Question: I have two different XML files: movies.xml and Amazon Product Advertising API XML
This is my XSLT file that transforms both XML files:
'''
<?xml version="1.0" encoding="UTF-8"?>
<xsl:stylesheet version="1.0"
xmlns:xsl="http://www.w3.org/1999/XSL/Transform"
xmlns:aws="http://webservices.amazon.com/AWSECommerceService/2011-08-01"
exclude-result-prefixes="aws">
<xsl:output method="xml" indent="yes" omit-xml-declaration="yes"/>
<xsl:template match="/">
<xsl:element name="html">
<xsl:element name="head">
<xsl:element name="h2">Movies list</xsl:element>
</xsl:element>
<xsl:element name="body">
<xsl:apply-templates select="/movies/movie"/>
<xsl:apply-templates select="aws:ItemLookupResponse/aws:Items/aws:Item/aws:ItemAttributes/aws:Title"/>
</xsl:element>
</xsl:element>
</xsl:template>
<xsl:template match="movie">
<xsl:element name="a">
<xsl:attribute name="href">movie_details.php?movieID=<xsl:value-of select="@movieID"/></xsl:attribute>
<xsl:value-of select="title"/>
</xsl:element>
<xsl:element name="br" />
</xsl:template>
<xsl:template match="aws:Title">
<xsl:element name="h2">Amazon Movie 1</xsl:element>
<xsl:value-of select="." />
</xsl:template>
</xsl:stylesheet>
'''
- Loads a list of 5 movie titles from movies.xml and displays them as hyperlinks.
- Loads the movie title from Amazon API xml file and displays it as plain text.
This is my HTML output:
'''
<html>
<head>
<h2>Movies list</h2>
</head>
<body>
<a href="movie_details.php?movieID=1">The Dark Knight Rises</a>
<br/>
<a href="movie_details.php?movieID=2">Lawless</a>
<br/>
<a href="movie_details.php?movieID=3">Inception</a>
<br/>
<a href="movie_details.php?movieID=4">Looper</a>
<br/>
<a href="movie_details.php?movieID=5">Django Unchained</a>
<br/>
</body>
</html>
<html>
<head>
<h2>Movies list</h2>
</head>
<body><h2>Amazon Movie 1</h2>Dark Knight Rises [Blu-ray] [2012] [US Import]</body>
</html>
'''
As you can see these two templates are displayed in separate HTML tags which leads to the Head element "Movies list" being displayed twice for both templates.
If I could somehow put both of these templates into a single HTML element, so nothing would be duplicated. I've tried to do it several ways but have not succeeded yet.
This is my PHP file that creates two XML files and one XSLT stylesheet. It also generates a signed URL to the amazon product.
'''
include('aws_signed_request.php');
$public_key = 'XXXXXXXXXXXXXXXXXXXXXX';
$private_key = 'xxxxxxxxxxxxxxxxxxxxxxxxxxxxxxxxxxx';
$associate_tag = 'xxxxxxxxxxxxxxxxxxxxxxx';
// generate signed URL
$request = aws_signed_request('co.uk', array(
'Operation' => 'ItemLookup',
'ItemId' => 'B004LWZWGK',
'ResponseGroup' => 'Small'), $public_key, $private_key, $associate_tag);
// do request (you could also use curl etc.)
$response = @file_get_contents($request);
if ($response === FALSE) {
echo "Request failed.
";
} else {
// parse XML
$xml = new DOMDocument();
$xml->load('movies.xml');
$xml2 = new DOMDocument();
$xml2->loadXML($response);
$xsl = new DOMDocument;
$xsl->load('movies_list.xsl');
$proc = new XSLTProcessor();
$proc->importStyleSheet($xsl);
echo $proc->transformToXML($xml);
echo $proc->transformToXML($xml2);
}
'''
'''
<?xml version="1.0" encoding="UTF-8"?>
<?xml-stylesheet type="text/xsl" href="index.xsl"?>
<movies
xmlns:xsi="http://www.w3.org/2001/XMLSchema-instance"
xsi:noNamespaceSchemaLocation="movies.xsd">
<movie movieID="1">
<title>The Dark Knight Rises</title>
</movie>
<movie movieID="2">
<title>Lawless</title>
</movie>
<movie movieID="3">
<title>Inception</title>
</movie>
<movie movieID="4">
<title>Looper</title>
</movie>
<movie movieID="5">
<title>Django Unchained</title>
</movie>
</movies>
'''
'''
<ItemLookupResponse xmlns="http://webservices.amazon.com/AWSECommerceService/2011-08-01">
<OperationRequest>
<HTTPHeaders>
<Header Name="UserAgent" Value="Mozilla/5.0 (Windows NT 6.1; WOW64) AppleWebKit/537.22 (KHTML, like Gecko) Chrome/25.0.1364.172 Safari/537.22"/>
</HTTPHeaders>
<RequestId>a1138e89-4335-4650-80f2-641e3c58b623</RequestId>
<Arguments>
<Argument Name="Operation" Value="ItemLookup"/>
<Argument Name="Service" Value="AWSECommerceService"/>
<Argument Name="Signature" Value="xxxxxxxxxxxxxxxxxxxxxxxxxxxxxxx"/>
<Argument Name="AssociateTag" Value="xxxxxxxxxxxxxx"/>
<Argument Name="Version" Value="2011-08-01"/>
<Argument Name="ItemId" Value="B004LWZWGK"/>
<Argument Name="AWSAccessKeyId" Value="xxxxxxxxxxxxxxxxxxxx"/>
<Argument Name="Timestamp" Value="2013-03-21T13:56:55.000Z"/>
<Argument Name="ResponseGroup" Value="Small"/>
</Arguments>
<RequestProcessingTime>0.0189320000000000</RequestProcessingTime>
</OperationRequest>
<Items>
<Item>
<ItemAttributes>
<Title>
The Dark Knight Rises (Blu-ray/DVD Combo+UltraViolet Digital Copy)
</Title>
</ItemAttributes>
</Item>
</Items>
</ItemLookupResponse>
'''
Browser Output:
.
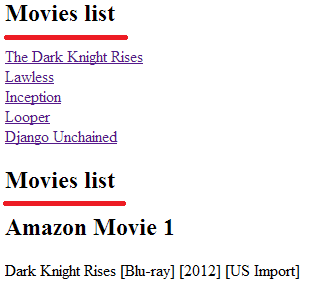
Answer: .
(slightly changed to access "movies.xml" by calling the 'document()' function):
'''
<xsl:stylesheet version="1.0" xmlns:xsl="http://www.w3.org/1999/XSL/Transform"
xmlns:aws="http://webservices.amazon.com/AWSECommerceService/2011-08-01"
exclude-result-prefixes="aws">
<xsl:output method="xml" indent="yes" omit-xml-declaration="yes"/>
<xsl:variable name="vMoviesDoc" select=
"document('file:///c:/temp/delete/movies.xml')"/>
<xsl:template match="/">
<xsl:element name="html">
<xsl:element name="head">
<xsl:element name="h2">Movies list</xsl:element>
</xsl:element>
<xsl:element name="body">
<xsl:apply-templates select="$vMoviesDoc/movies/movie"/>
<xsl:apply-templates select="aws:ItemLookupResponse/aws:Items/aws:Item/aws:ItemAttributes/aws:Title"/>
</xsl:element>
</xsl:element>
</xsl:template>
<xsl:template match="movie">
<xsl:element name="a">
<xsl:attribute name="href">movie_details.php?movieID=<xsl:value-of select="@movieID"/></xsl:attribute>
<xsl:value-of select="title"/>
</xsl:element>
<xsl:element name="br" />
</xsl:template>
<xsl:template match="aws:Title">
<xsl:element name="h2">Amazon Movie 1</xsl:element>
<xsl:value-of select="." />
</xsl:template>
</xsl:stylesheet>
'''
'''
<ItemLookupResponse xmlns="http://webservices.amazon.com/AWSECommerceService/2011-08-01">
<OperationRequest>
<HTTPHeaders>
<Header Name="UserAgent" Value="Mozilla/5.0 (Windows NT 6.1; WOW64) AppleWebKit/537.22 (KHTML, like Gecko) Chrome/25.0.1364.172 Safari/537.22"/>
</HTTPHeaders>
<RequestId>a1138e89-4335-4650-80f2-641e3c58b623</RequestId>
<Arguments>
<Argument Name="Operation" Value="ItemLookup"/>
<Argument Name="Service" Value="AWSECommerceService"/>
<Argument Name="Signature" Value="xxxxxxxxxxxxxxxxxxxxxxxxxxxxxxx"/>
<Argument Name="AssociateTag" Value="xxxxxxxxxxxxxx"/>
<Argument Name="Version" Value="2011-08-01"/>
<Argument Name="ItemId" Value="B004LWZWGK"/>
<Argument Name="AWSAccessKeyId" Value="xxxxxxxxxxxxxxxxxxxx"/>
<Argument Name="Timestamp" Value="2013-03-21T13:56:55.000Z"/>
<Argument Name="ResponseGroup" Value="Small"/>
</Arguments>
<RequestProcessingTime>0.0189320000000000</RequestProcessingTime>
</OperationRequest>
<Items>
<Item>
<ItemAttributes>
<Title>
The Dark Knight Rises (Blu-ray/DVD Combo+UltraViolet Digital Copy)
</Title>
</ItemAttributes>
</Item>
</Items>
</ItemLookupResponse>
'''
and having the provided XML document (file "movies.xml") in the local directory "C: emp\delete":
'''
<movies xmlns:xsi="http://www.w3.org/2001/XMLSchema-instance"
xsi:noNamespaceSchemaLocation="movies.xsd">
<movie movieID="1">
<title>The Dark Knight Rises</title>
</movie>
<movie movieID="2">
<title>Lawless</title>
</movie>
<movie movieID="3">
<title>Inception</title>
</movie>
<movie movieID="4">
<title>Looper</title>
</movie>
<movie movieID="5">
<title>Django Unchained</title>
</movie>
</movies>
'''
'head'
'''
<html>
<head>
<h2>Movies list</h2>
</head>
<body>
<a href="movie_details.php?movieID=1">The Dark Knight Rises</a>
<br/>
<a href="movie_details.php?movieID=2">Lawless</a>
<br/>
<a href="movie_details.php?movieID=3">Inception</a>
<br/>
<a href="movie_details.php?movieID=4">Looper</a>
<br/>
<a href="movie_details.php?movieID=5">Django Unchained</a>
<br/>
<h2>Amazon Movie 1</h2>
The Dark Knight Rises (Blu-ray/DVD Combo+UltraViolet Digital Copy)
</body>
</html>
'''